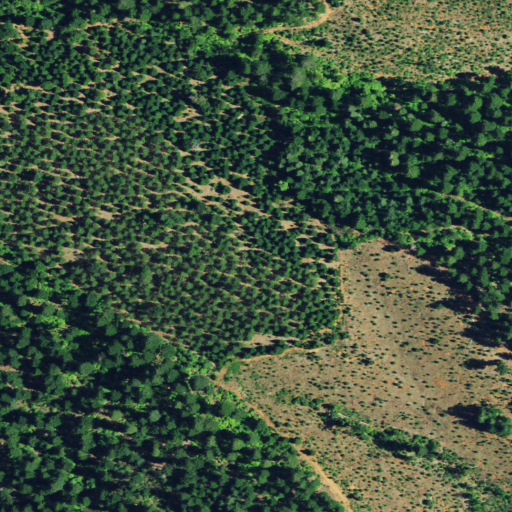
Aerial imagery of ridge(s) in California named Buck Ridge containing evergreen forest, shrub, and grassland